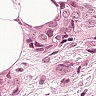
Metastatic tissue present: yes